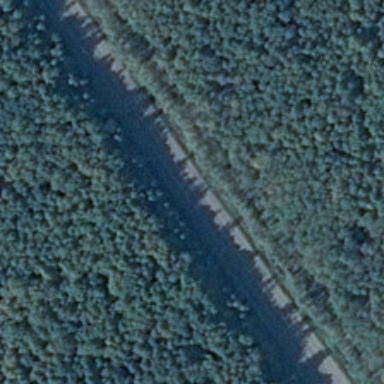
The land is covered with green forests .